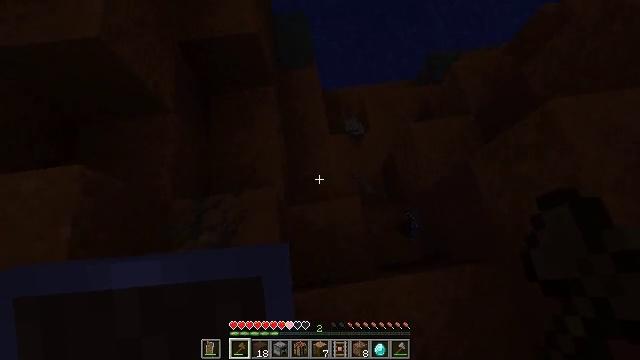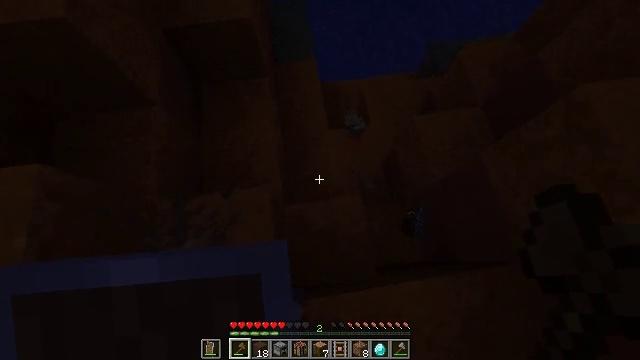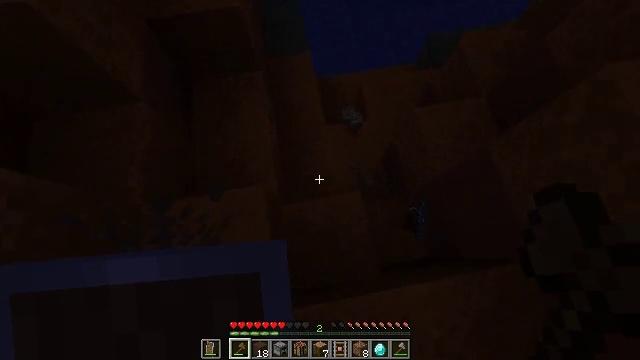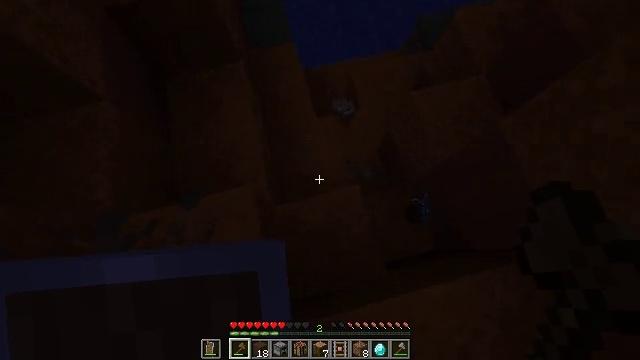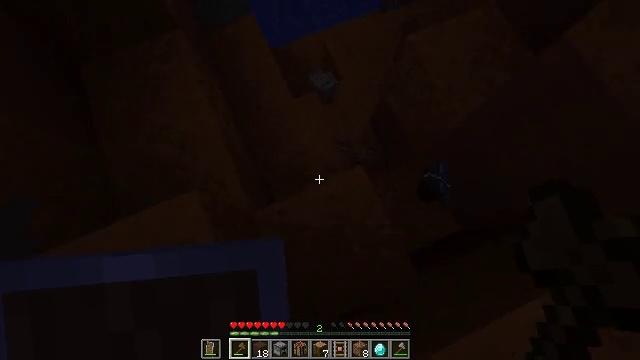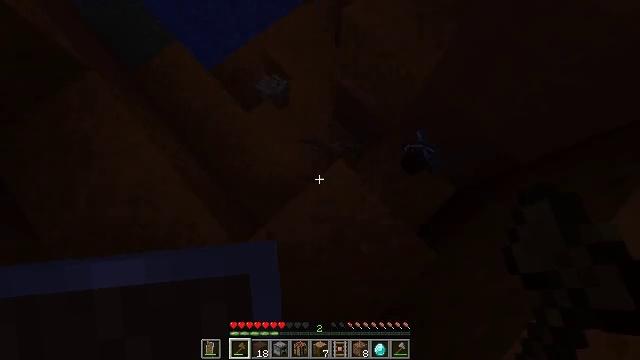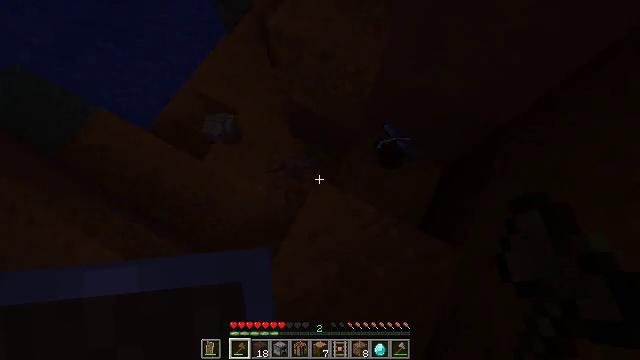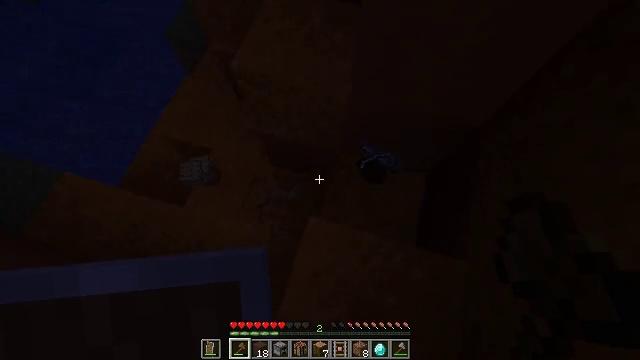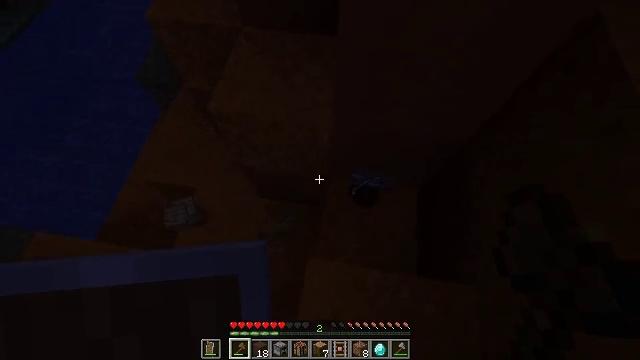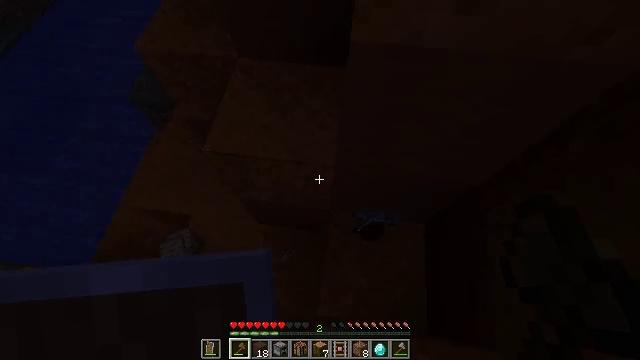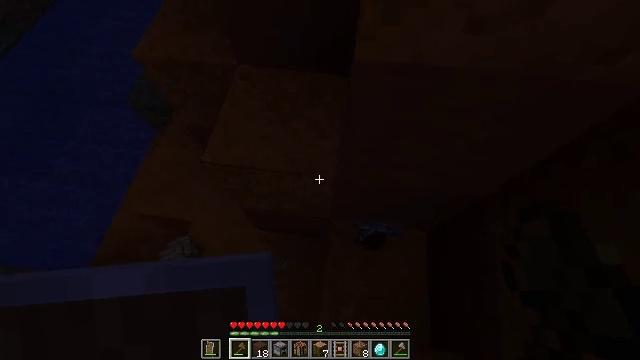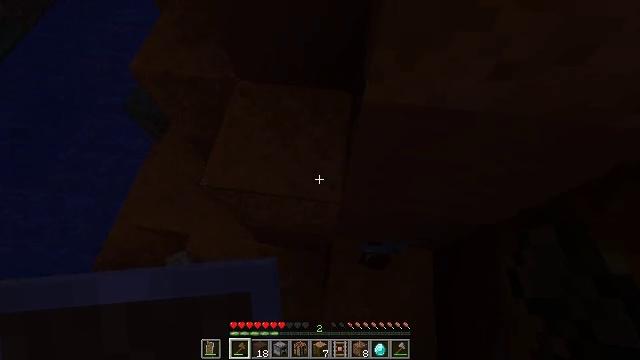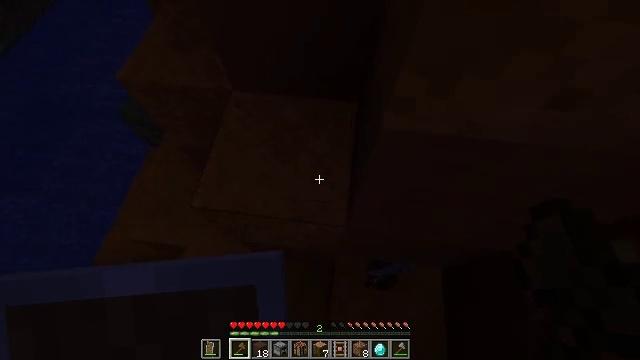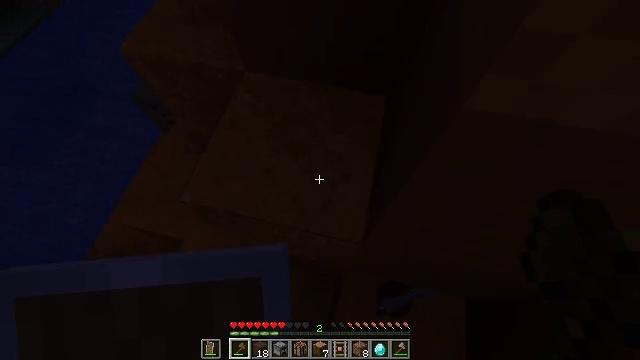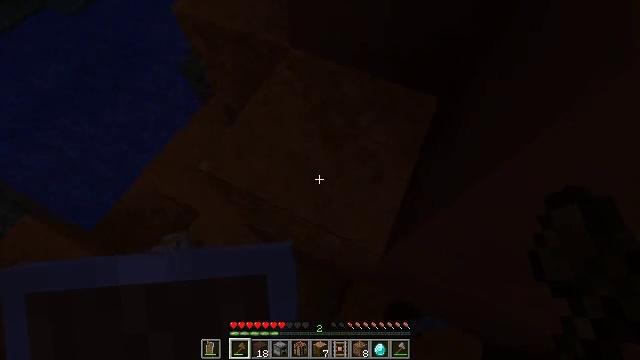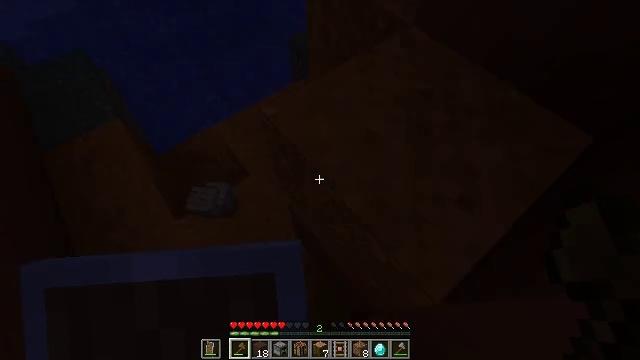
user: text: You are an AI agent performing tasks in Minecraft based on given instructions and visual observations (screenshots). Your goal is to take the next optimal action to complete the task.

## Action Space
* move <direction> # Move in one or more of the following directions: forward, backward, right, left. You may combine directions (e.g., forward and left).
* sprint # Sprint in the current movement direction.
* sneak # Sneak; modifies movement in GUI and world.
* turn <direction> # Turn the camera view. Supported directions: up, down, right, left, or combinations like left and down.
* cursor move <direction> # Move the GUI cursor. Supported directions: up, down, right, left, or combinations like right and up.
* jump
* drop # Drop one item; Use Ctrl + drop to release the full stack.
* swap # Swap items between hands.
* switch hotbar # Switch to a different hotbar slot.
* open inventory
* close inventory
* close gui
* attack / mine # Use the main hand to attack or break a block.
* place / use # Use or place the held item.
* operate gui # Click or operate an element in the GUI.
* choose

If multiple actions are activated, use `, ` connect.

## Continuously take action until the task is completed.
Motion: motion action
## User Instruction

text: Gather sugar cane for crafting.
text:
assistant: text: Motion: turn down
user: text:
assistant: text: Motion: turn right
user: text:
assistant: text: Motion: turn right
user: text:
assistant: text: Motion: move forward, turn right and down
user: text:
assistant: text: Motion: move forward, turn right
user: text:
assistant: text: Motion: move forward, turn right and up
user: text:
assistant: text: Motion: move forward, turn right and up
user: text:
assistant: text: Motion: move forward, turn right and up
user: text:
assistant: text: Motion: move forward, turn right
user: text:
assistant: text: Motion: move forward
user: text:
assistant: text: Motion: move forward
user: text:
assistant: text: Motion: move forward
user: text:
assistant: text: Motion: move forward, turn left
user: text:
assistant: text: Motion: move forward, turn left
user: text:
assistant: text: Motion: move forward, turn left and up
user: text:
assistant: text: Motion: turn left and up
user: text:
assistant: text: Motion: turn left and up
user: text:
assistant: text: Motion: turn left and up
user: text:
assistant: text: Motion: move forward, turn left and up
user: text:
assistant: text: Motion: move forward, turn left and up
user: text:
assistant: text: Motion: move forward, turn left and up
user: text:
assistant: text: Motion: move forward
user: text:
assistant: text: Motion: move forward
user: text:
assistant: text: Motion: move forward, turn right and up
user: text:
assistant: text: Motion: move forward, turn right and up
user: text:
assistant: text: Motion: move forward, turn up
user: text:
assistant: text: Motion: move forward, turn up
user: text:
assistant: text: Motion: move forward, turn up
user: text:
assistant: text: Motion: move forward, turn left and up
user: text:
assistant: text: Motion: move forward